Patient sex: M
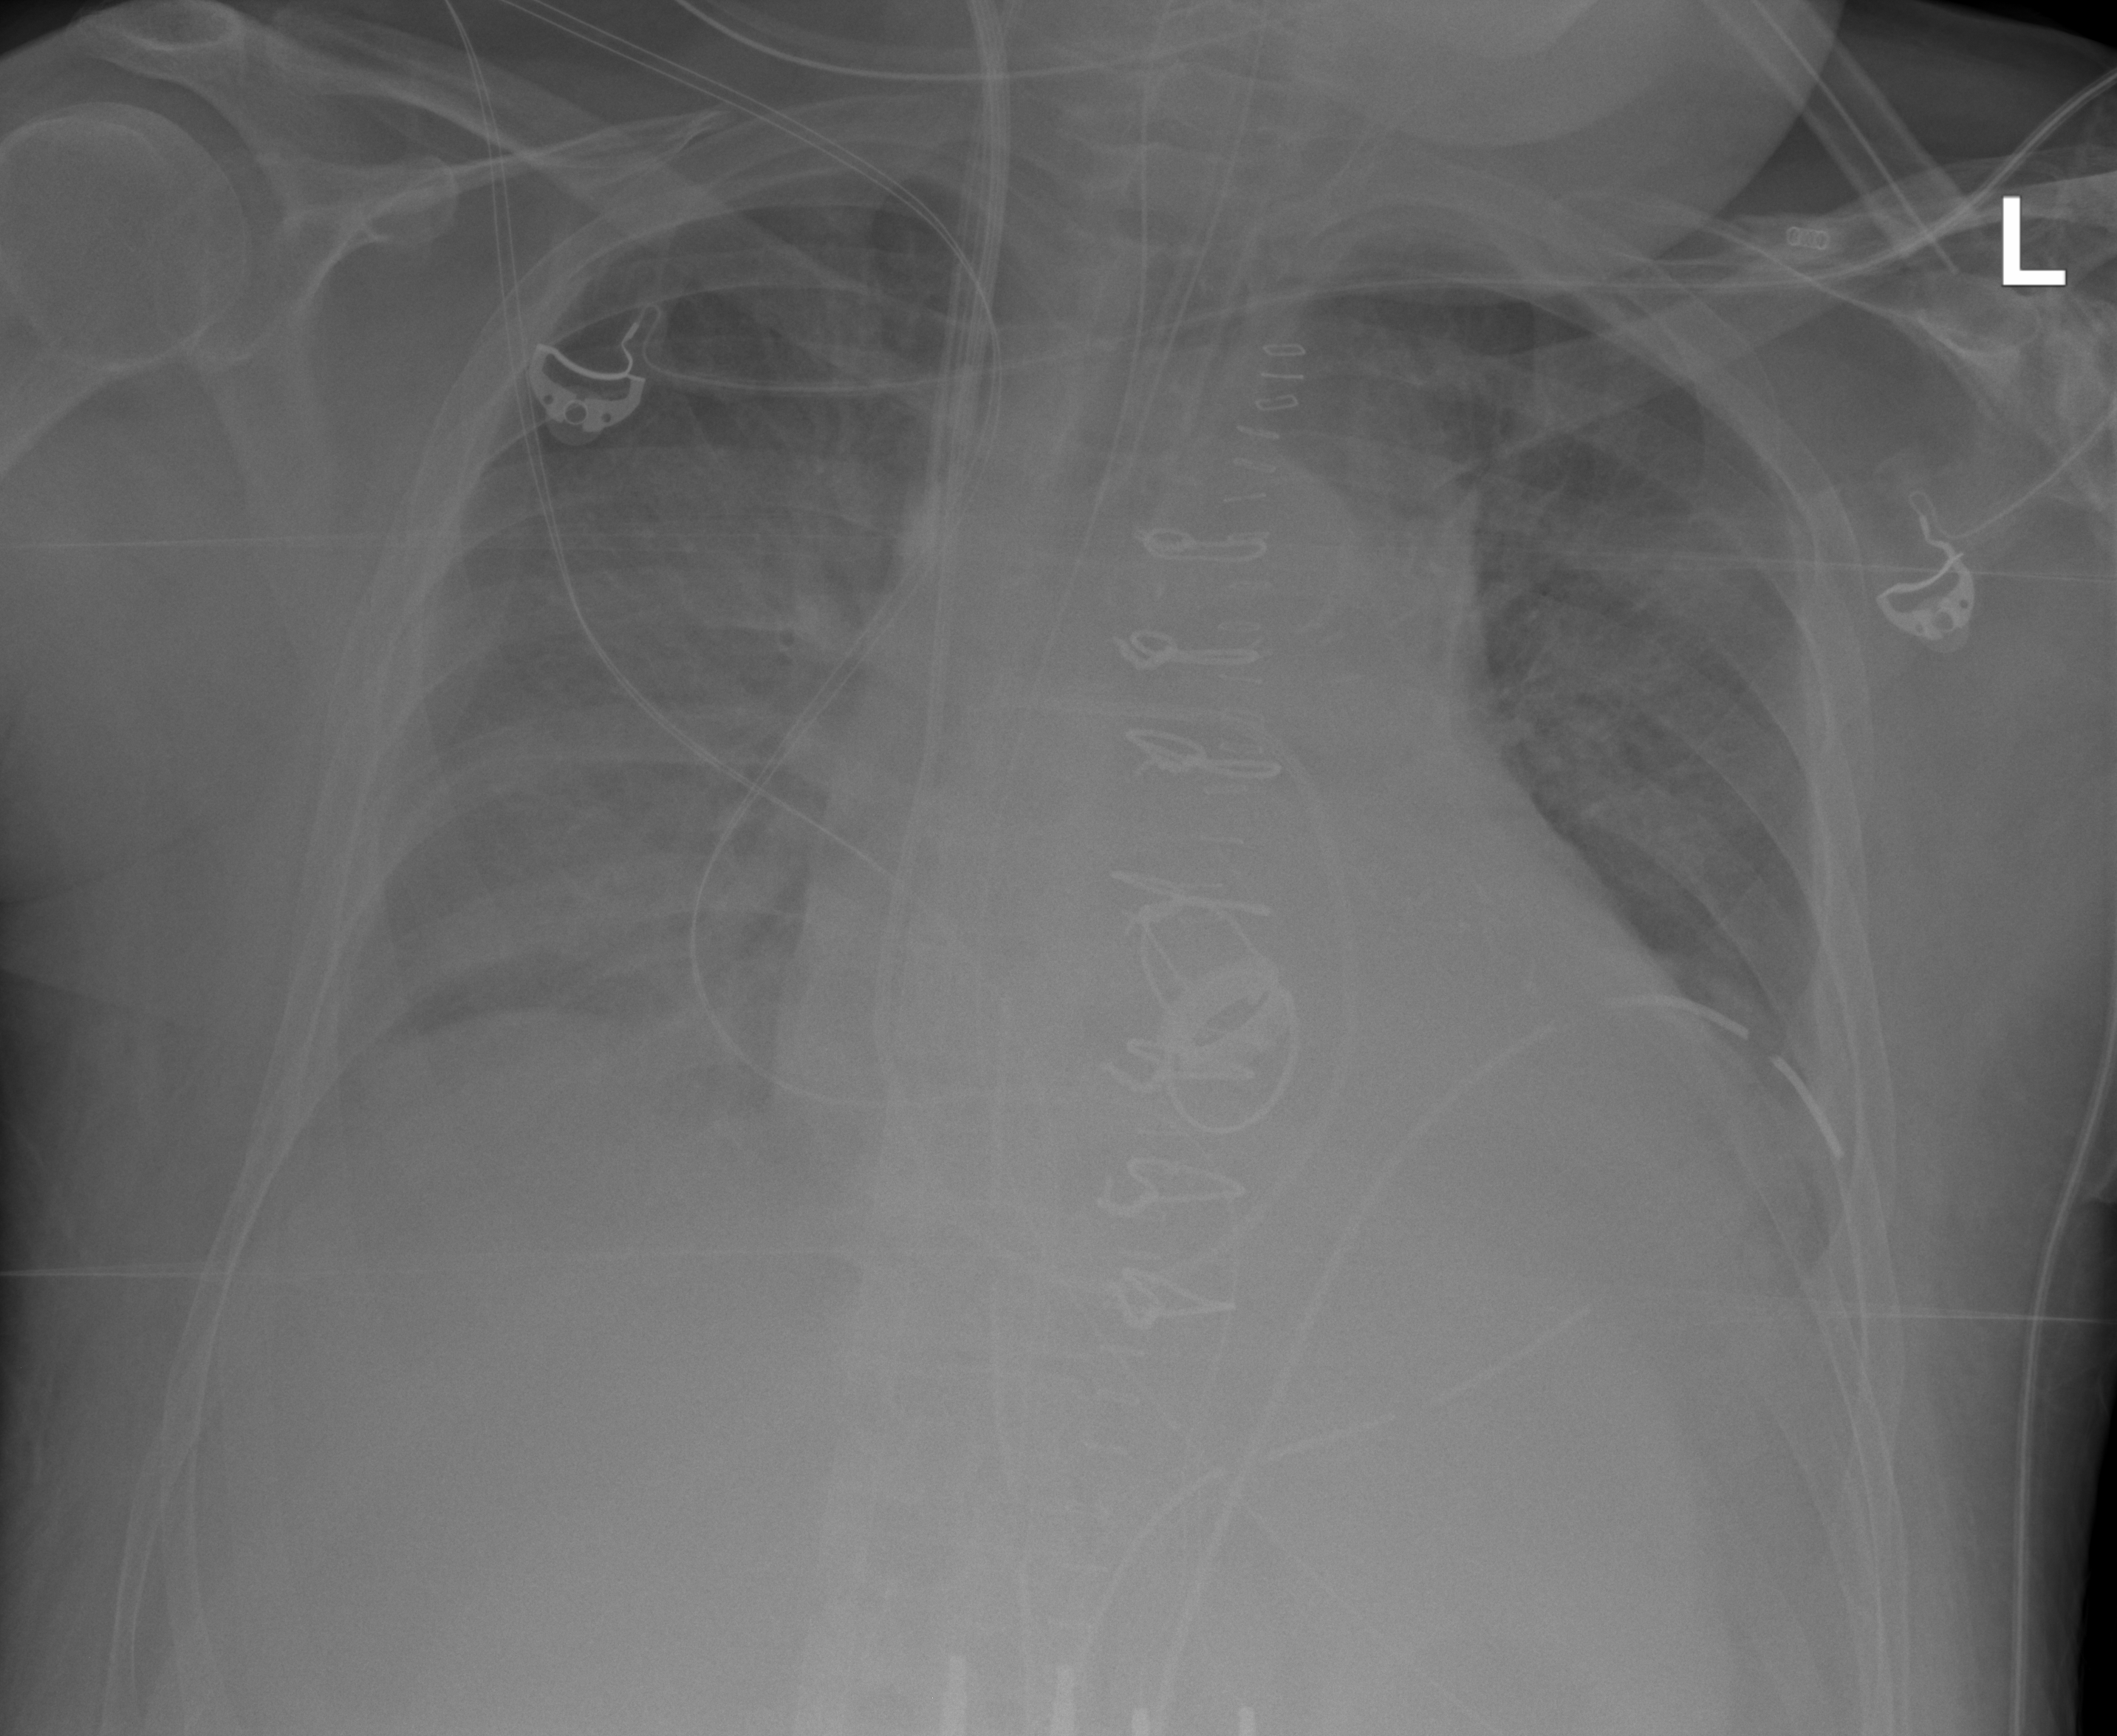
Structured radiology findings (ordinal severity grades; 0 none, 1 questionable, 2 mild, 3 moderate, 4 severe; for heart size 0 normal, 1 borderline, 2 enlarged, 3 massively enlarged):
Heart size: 2
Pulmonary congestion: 2
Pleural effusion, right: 2
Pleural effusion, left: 1
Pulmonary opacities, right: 1
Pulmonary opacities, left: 1
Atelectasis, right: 2
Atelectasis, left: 2